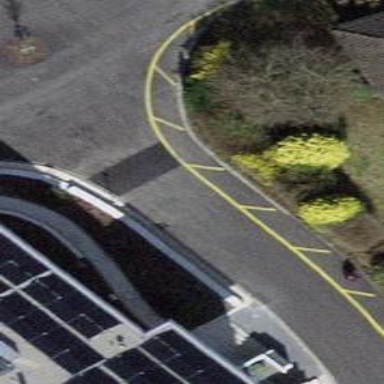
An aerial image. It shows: Bump for traffic calming.